Question: Below, please find a screenshot that will provide some context for my question.

The above is a modified version of output from a reporting tool used by my company. This report is spit out in Excel 2003 format and I will be manipulating it in Excel2010. I cannot change the format of the output.
My issues with the above are twofold. First, as far as I can tell, the app that generates the report uses nonbreaking spaces everywhere. So simple MATCH statements on something like "Not Blue" will oftentimes return an N/A because I'm searching using a "normal" space between "Not" and "Blue". The other issue is that I cannot figure out how to do a SUMIFS using criteria from the first three columns (to total all Data 1 values where I have Level 1/Blue/Green as my criteria, for example). The cells in columns 1 and 2 are coming over as merged cells and I'd have to manually unmerge them and then copy down the appropriate cell value. This would be painful.
I am hoping there is some way to get around these limitations so that I can write SUMIF formulas (or INDEX/MATCH or SUMPRODUCT or any other summing/matching formulas) relatively easily against the format being spit out by the report, without having to majorly modify the output format. My goal is to set up a standard calculations page which would do lookups against the report spit out by my company's application. To simplify end-user interaction, I want to be able to have them just copy/paste the output from the application into a sheet of my processing tool, which would then figure out the various totals I need.
I am perfectly willing to explore VBA as well as formula-based solutions.
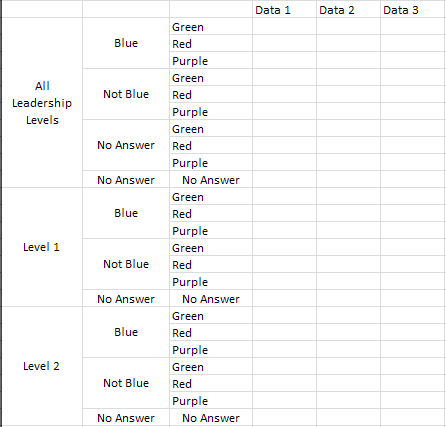
Answer: To sum Data1 ('D2:D9') based on the column of merged cells ('B2:B9') showing "Not Blue", and replacing the non-breaking spaces with spaces, you could try this:
'=SUMPRODUCT((LOOKUP(ROW(B2:B9),ROW(B2:B9)/(B2:B9<>""),TRIM(SUBSTITUTE(B2:B9,CHAR(160)," ")))="Not Blue")*D2:D9)'
The 'LOOKUP(.)' part of the formula evaluates to:
'{"Blue";"Blue";"Blue";"Not Blue";"Not Blue";"Not Blue";"No Answer";"No Answer;"No Answer"}'
Additional conditions can be added for other columns of merged cells by replicating this part of the formula and changing the references. For example, you could use this approach to find Data1+Data2+ Data3 for the conditions (Level 1,Not Blue, Red):
'=SUMPRODUCT((LOOKUP(.)="Level1")*(LOOKUP(.)="Not Blue")*(C2:C9="Red")*D2:F9)'
where '(LOOKUP(.)="Not Blue")' is contained in the first formula above
and '(LOOKUP(.)="Level1")' is the same but with 'A2:A9' in place of 'B2:B9'.